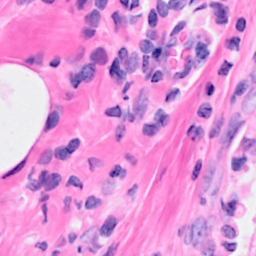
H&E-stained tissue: Breast